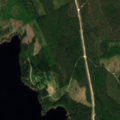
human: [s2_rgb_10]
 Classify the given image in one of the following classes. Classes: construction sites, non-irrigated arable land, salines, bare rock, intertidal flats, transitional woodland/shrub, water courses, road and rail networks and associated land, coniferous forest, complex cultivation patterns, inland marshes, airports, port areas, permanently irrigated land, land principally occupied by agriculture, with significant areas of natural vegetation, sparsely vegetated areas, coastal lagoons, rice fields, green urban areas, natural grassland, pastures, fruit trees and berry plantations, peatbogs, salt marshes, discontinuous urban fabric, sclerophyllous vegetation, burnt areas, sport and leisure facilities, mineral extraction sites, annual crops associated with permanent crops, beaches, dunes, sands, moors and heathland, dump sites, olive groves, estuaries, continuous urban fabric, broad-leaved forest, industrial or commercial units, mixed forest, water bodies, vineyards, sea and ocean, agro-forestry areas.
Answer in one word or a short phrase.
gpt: coniferous forest, mixed forest, water bodies